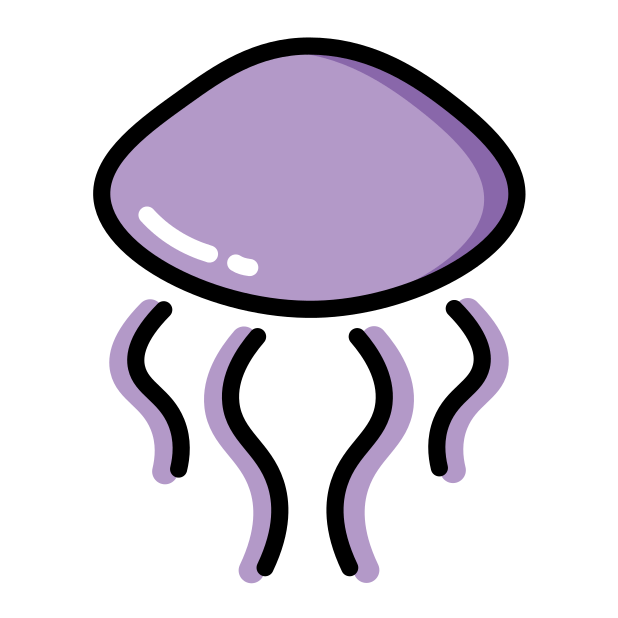
Emoji: 🪼
Name: jellyfish
Unicode: 0x1fabc